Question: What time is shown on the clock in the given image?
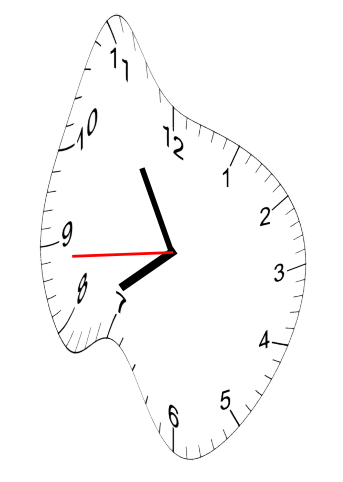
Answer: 07:54:44